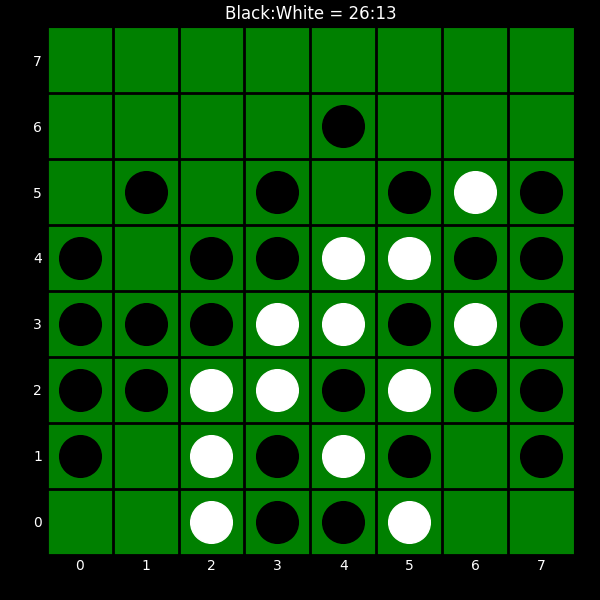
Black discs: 26
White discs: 13